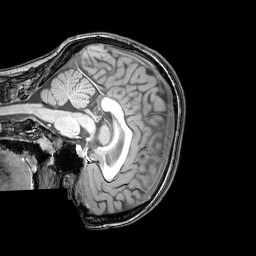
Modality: T1w
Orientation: sagittal
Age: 24
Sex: female
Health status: healthy
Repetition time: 0.081 s
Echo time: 0.037 s